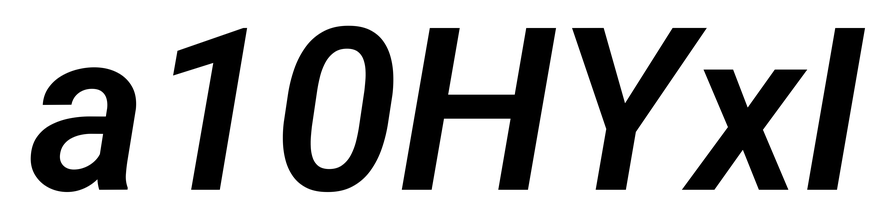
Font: Roboto-Italic_SemiBold_Italic